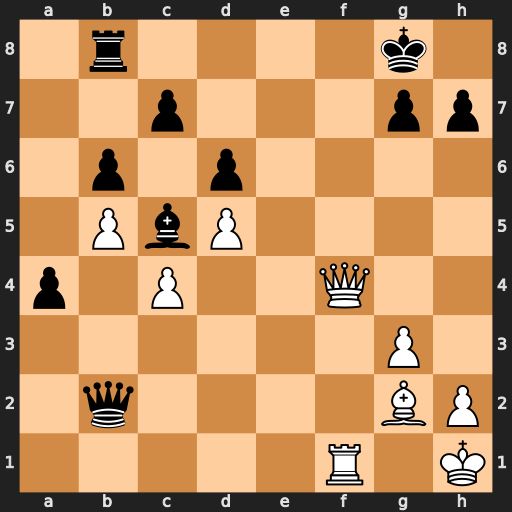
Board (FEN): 1r4k1/2p3pp/1p1p4/1PbP4/p1P2Q2/6P1/1q4BP/5R1K
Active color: w
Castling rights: -
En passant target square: -
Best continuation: Qf7+ Kh8 Qf8+ Rxf8 Rxf8#